Interaction volume radius: 10 \u00c5
Interaction volume height: 35 \u00c5
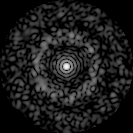
Disorder parameter: 0.8346